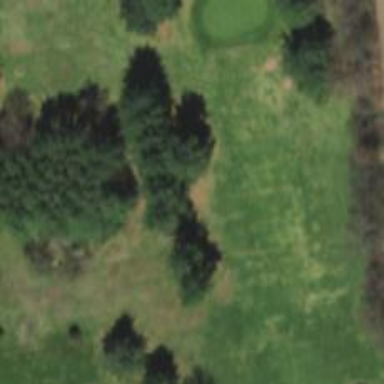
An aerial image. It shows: Golf fairway in the image.